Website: bh-photo
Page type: cross-sells
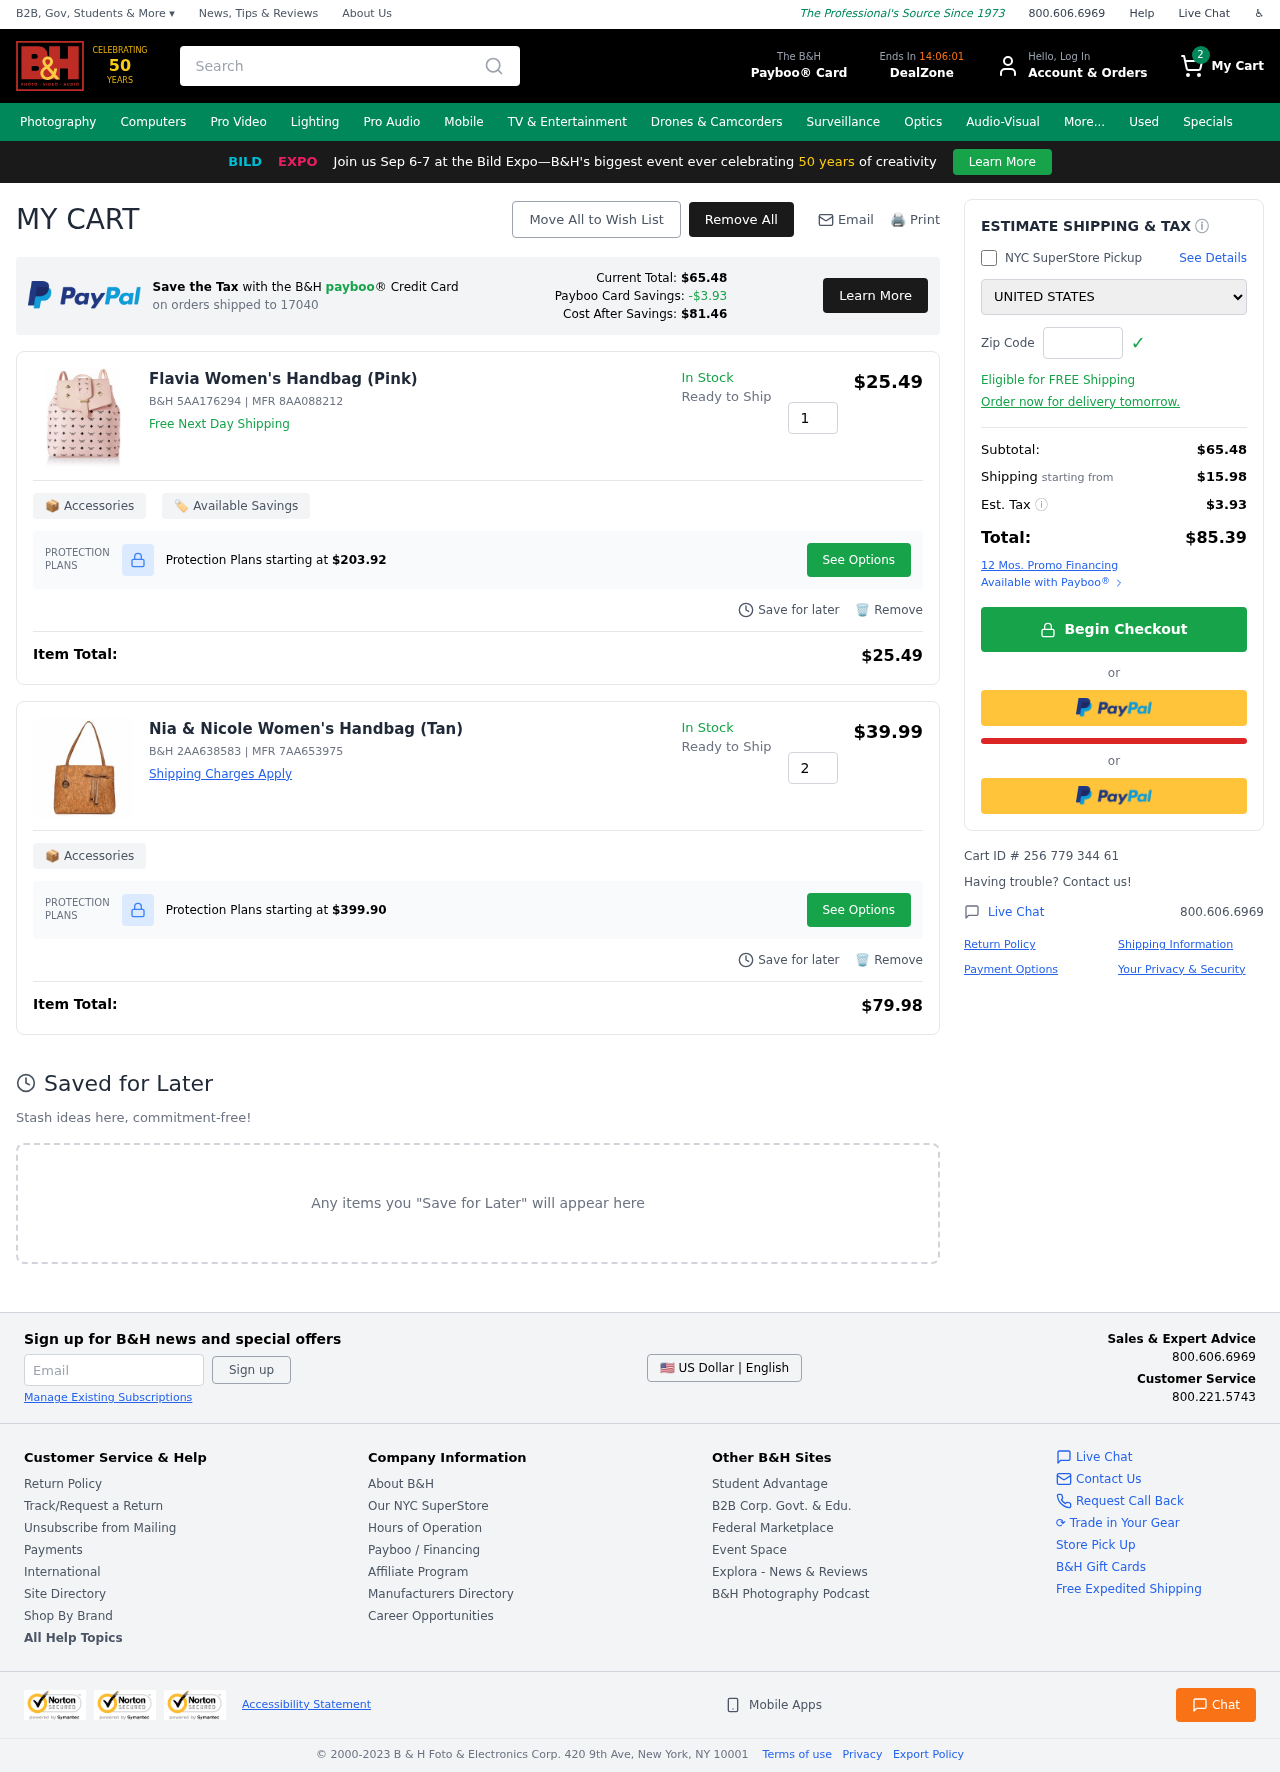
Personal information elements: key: PII_COUNTRY
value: United States
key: PII_POSTCODE
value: on orders shipped to 17040
Product elements: key: PRODUCT1_NAME
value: Flavia Women's Handbag (Pink)
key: PRODUCT1_PRICE
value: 25.49
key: PRODUCT1_QUANTITY
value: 1
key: PRODUCT2_NAME
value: Nia & Nicole Women's Handbag (Tan)
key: PRODUCT2_PRICE
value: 39.99
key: PRODUCT2_QUANTITY
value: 2
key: PRODUCT1_SKU
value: B&H 5AA176294
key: PRODUCT1_MFR
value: MFR 8AA088212
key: PRODUCT1_PROTECTION_PRICE
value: $203.92
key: PRODUCT1_ITEM_TOTAL
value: $25.49
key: PRODUCT2_SKU
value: B&H 2AA638583
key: PRODUCT2_MFR
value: MFR 7AA653975
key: PRODUCT2_PROTECTION_PRICE
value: $399.90
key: PRODUCT2_ITEM_TOTAL
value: $79.98
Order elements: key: ORDER_NUM_ITEMS
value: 2
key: PAYBOO_CURRENT_TOTAL
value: $65.48
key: ORDER_SUBTOTAL
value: $65.48
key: ORDER_SHIPPING_COST
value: $15.98
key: ORDER_TAX
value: $3.93
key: ORDER_TOTAL
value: $85.39
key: ORDER_ID
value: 256 779 344 61
Search elements: key: HEADER_SEARCH
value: Search
Other elements: key: PAYBOO_SAVINGS
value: -$3.93
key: PAYBOO_COST_AFTER_SAVINGS
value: $81.46